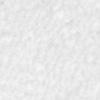
Label: no_change